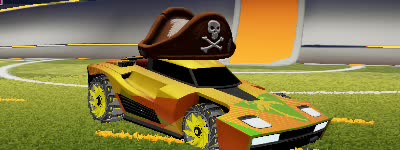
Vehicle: breakout